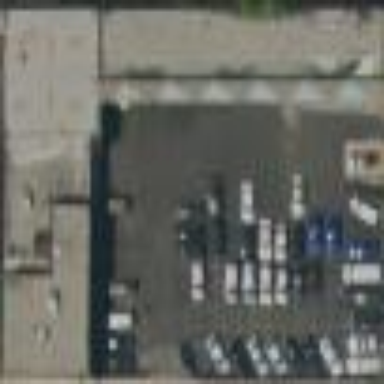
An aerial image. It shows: Commercial building.